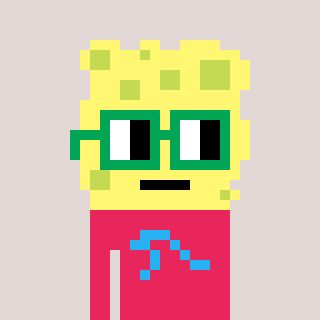
a pixel art character with square green glasses, a sponge-shaped head and a redpinkish-colored body on a warm background